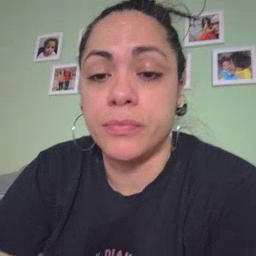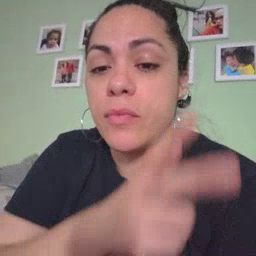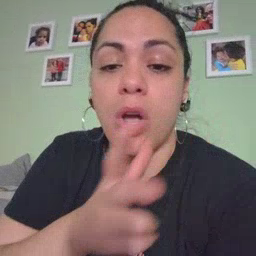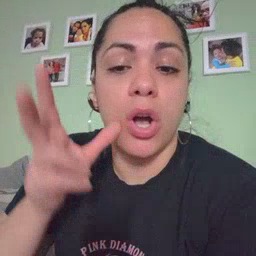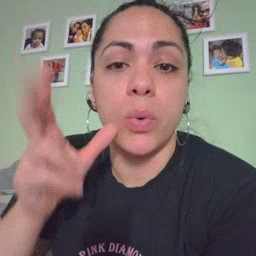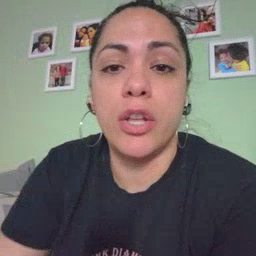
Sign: underwear